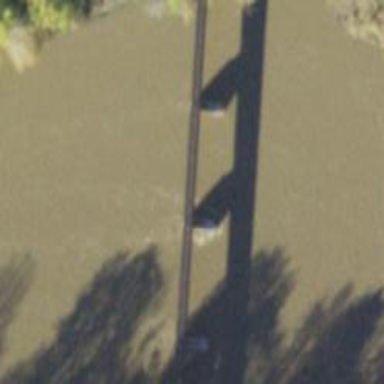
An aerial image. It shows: Railway bridge.